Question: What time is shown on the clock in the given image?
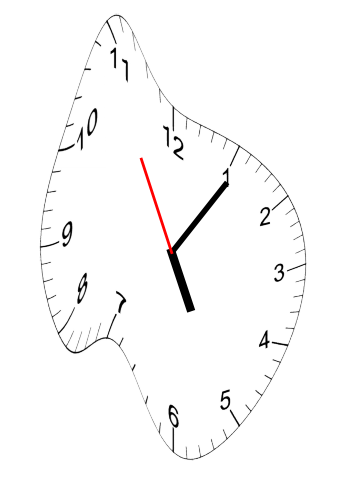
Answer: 05:05:55